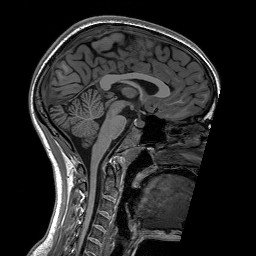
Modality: T1w
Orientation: sagittal
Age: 22
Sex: female